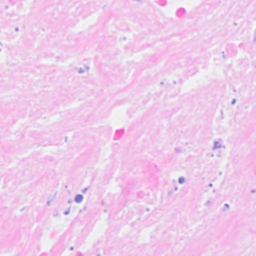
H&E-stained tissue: Breast